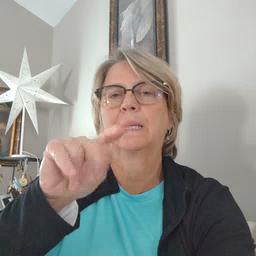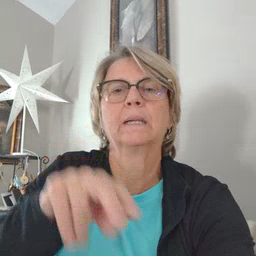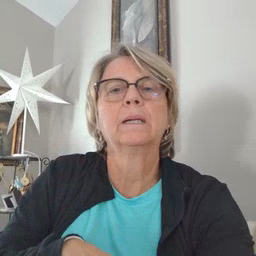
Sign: mitten